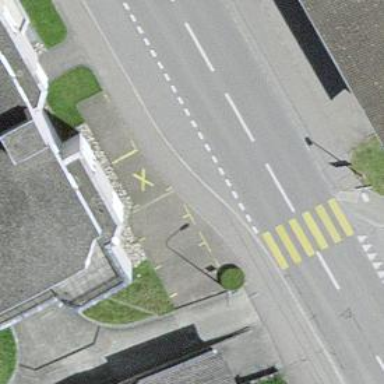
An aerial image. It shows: Platform for public transport. The platform is located by the road.